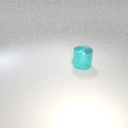
large cyan metal cylinder